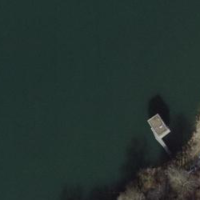
EUNIS habitat code: 14
Species observed at this site:
Phalacrocorax carbo
Euonymus europaeus
Mergus merganser